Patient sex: F
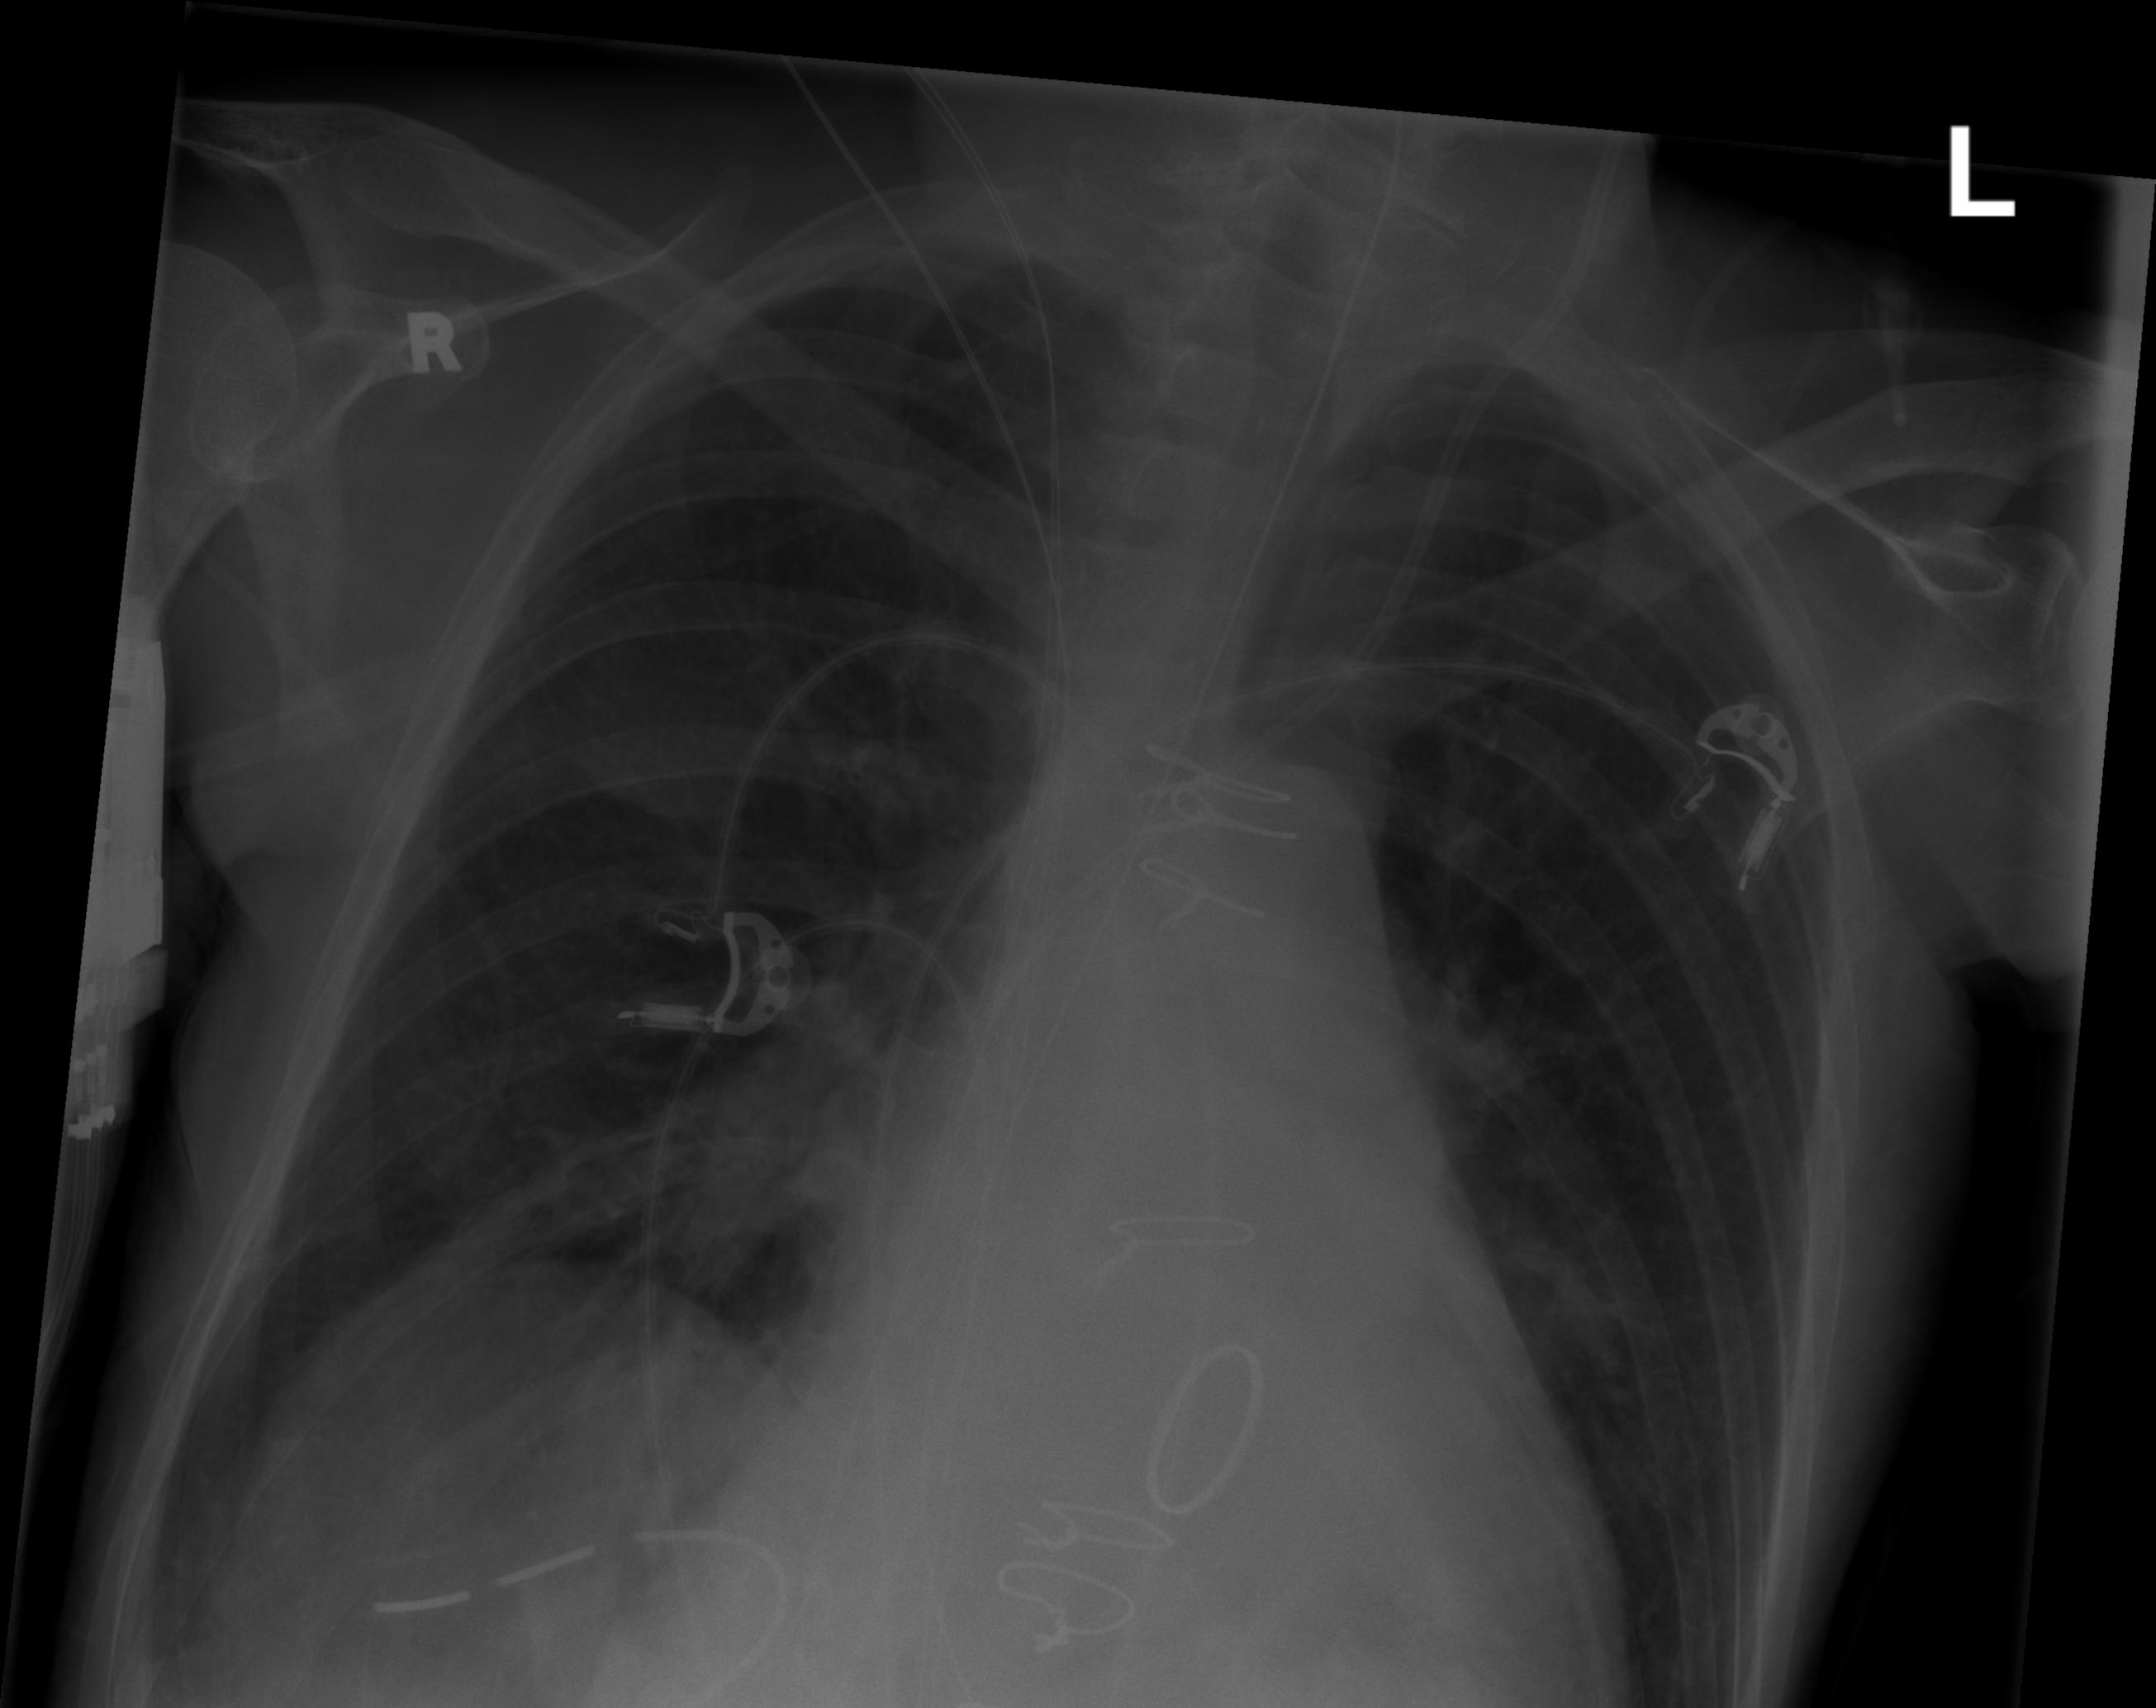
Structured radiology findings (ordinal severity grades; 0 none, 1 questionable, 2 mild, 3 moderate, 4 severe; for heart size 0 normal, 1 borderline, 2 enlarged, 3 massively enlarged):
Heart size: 2
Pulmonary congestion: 0
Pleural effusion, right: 2
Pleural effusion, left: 0
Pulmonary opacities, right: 0
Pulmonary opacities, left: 0
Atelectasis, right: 2
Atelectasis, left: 0